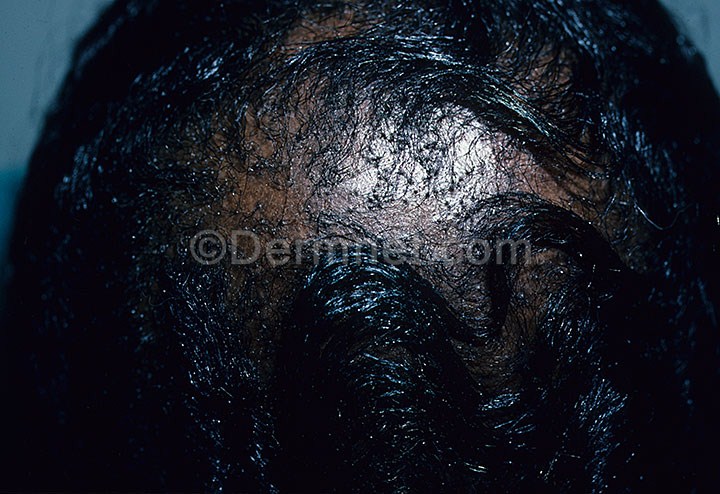
Disease: Hair Loss Photos Alopecia and other Hair Diseases